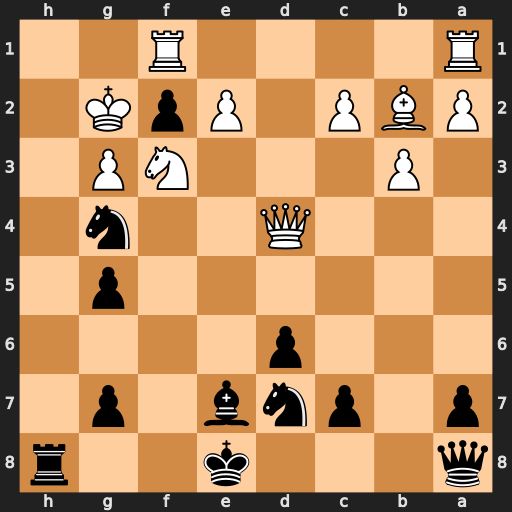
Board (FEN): q3k2r/p1pnb1p1/3p4/6p1/3Q2n1/1P3NP1/PBP1PpK1/R4R2
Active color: b
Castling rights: k
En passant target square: -
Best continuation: Rh2#